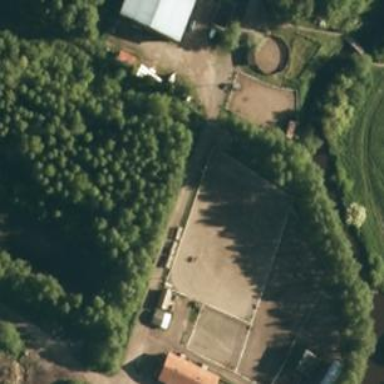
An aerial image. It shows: Equestrian pitch used for leisure and sports activities.